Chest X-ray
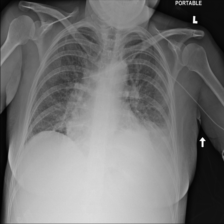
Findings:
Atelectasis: negative
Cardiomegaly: negative
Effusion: positive
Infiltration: positive
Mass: negative
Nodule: negative
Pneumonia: negative
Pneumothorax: negative
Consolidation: negative
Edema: negative
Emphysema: negative
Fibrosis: negative
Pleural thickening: negative
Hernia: negative